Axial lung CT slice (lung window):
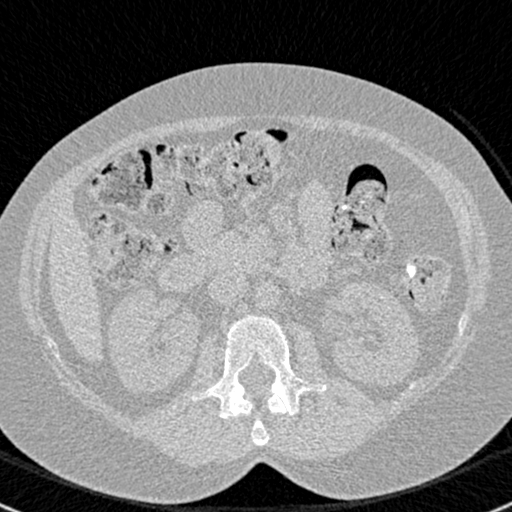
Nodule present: no